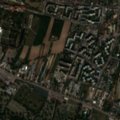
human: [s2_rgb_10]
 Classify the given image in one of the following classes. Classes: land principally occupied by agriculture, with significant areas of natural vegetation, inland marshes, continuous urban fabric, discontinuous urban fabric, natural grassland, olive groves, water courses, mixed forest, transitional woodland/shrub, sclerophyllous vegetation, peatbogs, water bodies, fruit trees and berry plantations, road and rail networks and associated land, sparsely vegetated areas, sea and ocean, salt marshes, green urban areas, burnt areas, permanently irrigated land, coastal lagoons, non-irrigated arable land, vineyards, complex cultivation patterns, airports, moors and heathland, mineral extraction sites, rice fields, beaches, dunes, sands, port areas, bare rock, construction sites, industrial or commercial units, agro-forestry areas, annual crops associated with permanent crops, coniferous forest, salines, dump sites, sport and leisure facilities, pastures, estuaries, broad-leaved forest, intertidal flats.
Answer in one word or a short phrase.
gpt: discontinuous urban fabric, industrial or commercial units, green urban areas